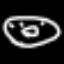
Label: donut